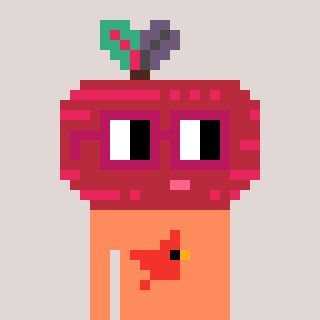
a pixel art character with square dark red glasses, a beet-shaped head and a peachy-colored body on a warm background